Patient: sex F, age 61
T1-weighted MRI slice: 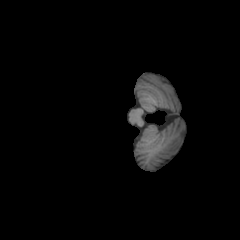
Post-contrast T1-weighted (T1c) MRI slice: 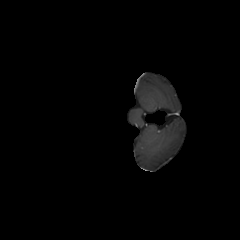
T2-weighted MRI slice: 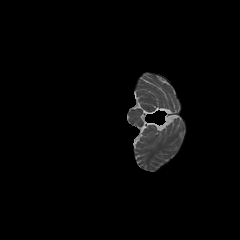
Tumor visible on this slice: no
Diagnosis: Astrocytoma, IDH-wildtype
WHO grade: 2